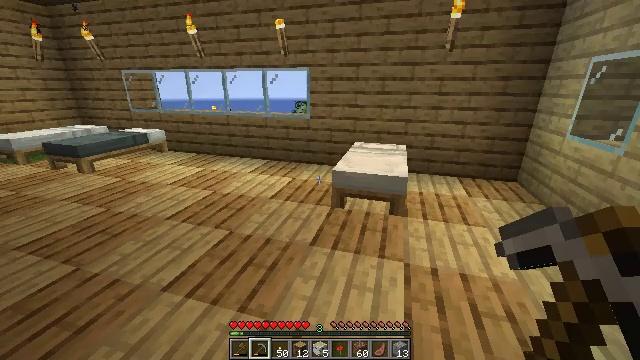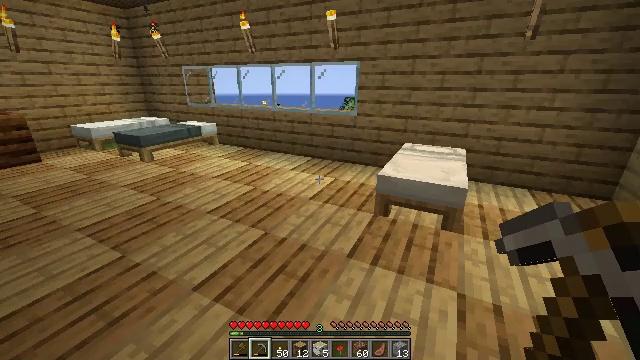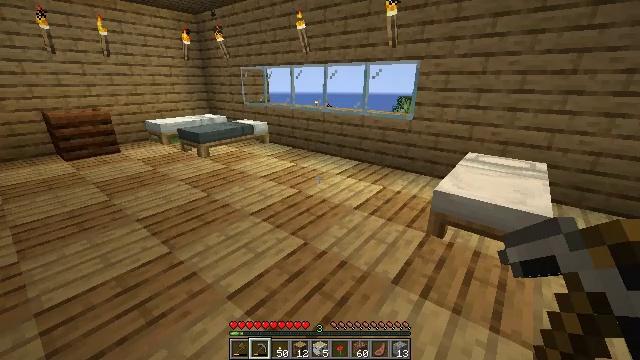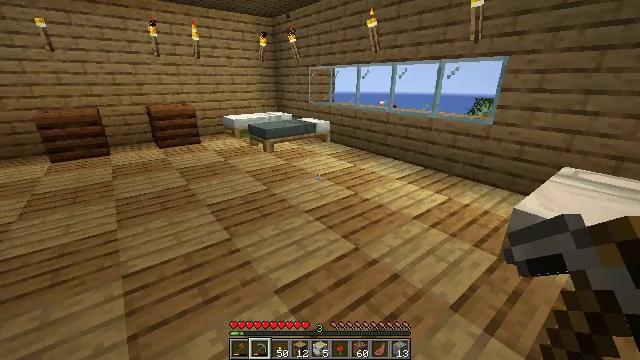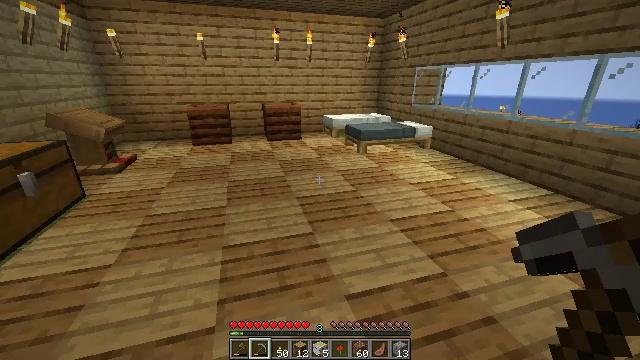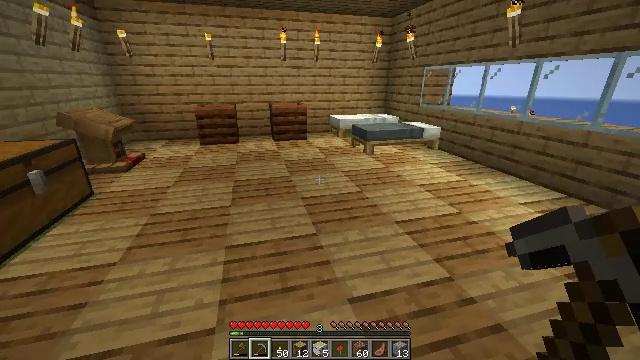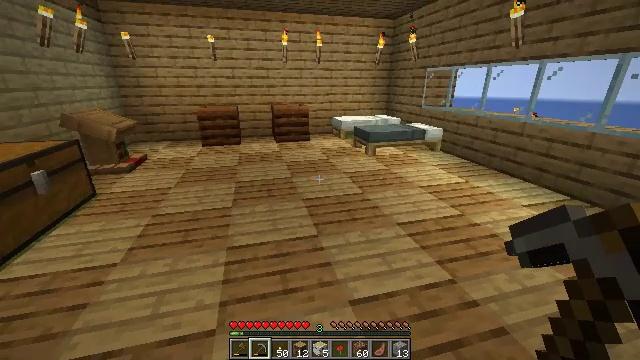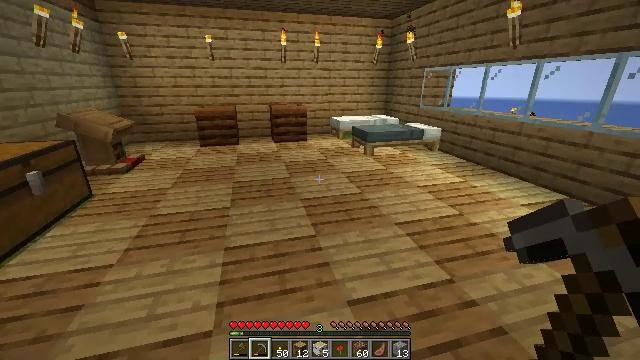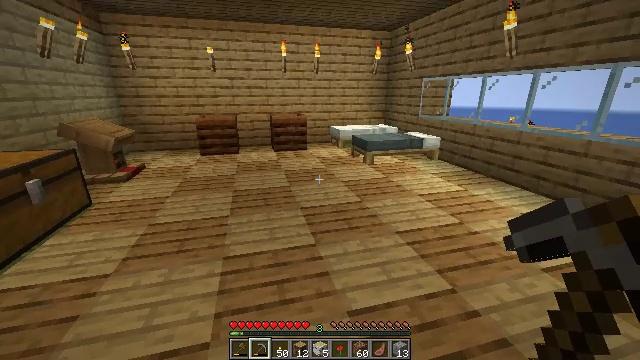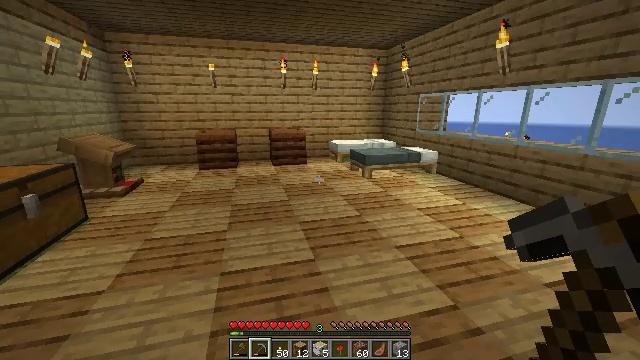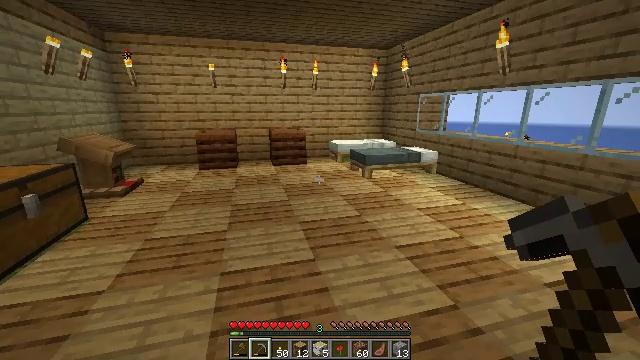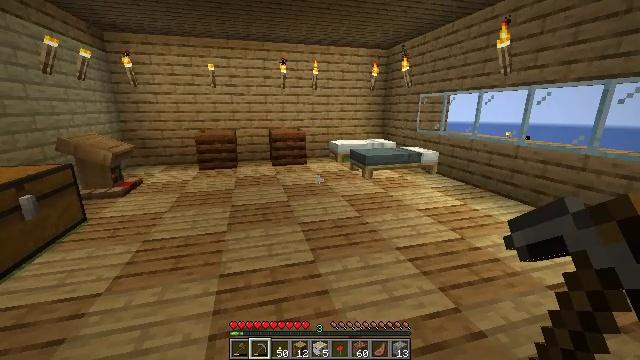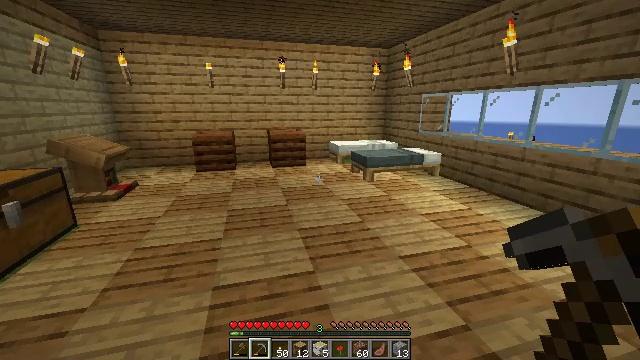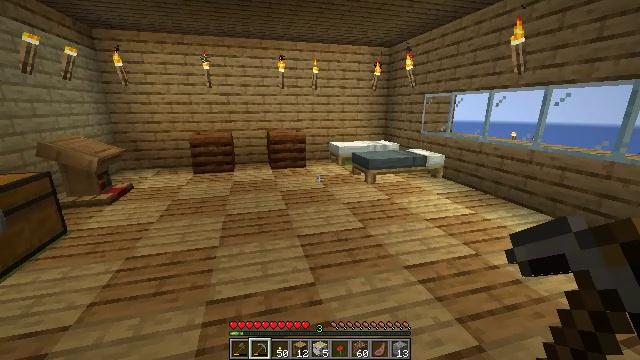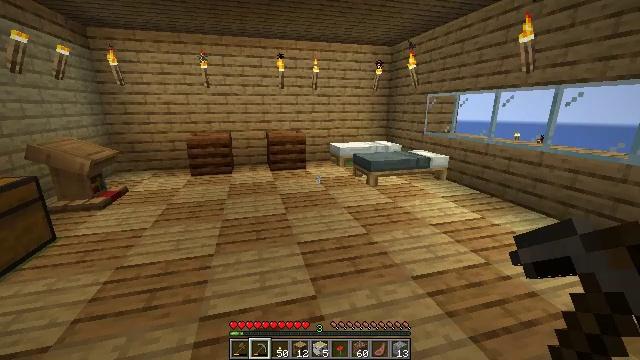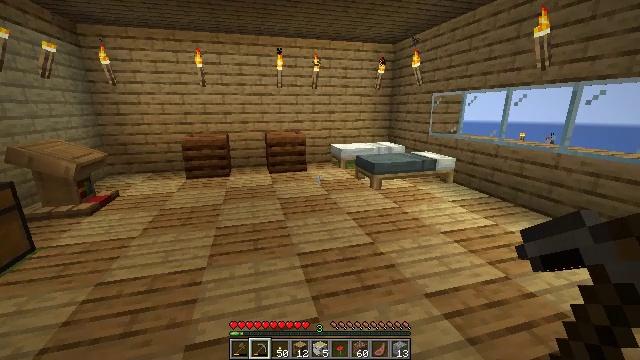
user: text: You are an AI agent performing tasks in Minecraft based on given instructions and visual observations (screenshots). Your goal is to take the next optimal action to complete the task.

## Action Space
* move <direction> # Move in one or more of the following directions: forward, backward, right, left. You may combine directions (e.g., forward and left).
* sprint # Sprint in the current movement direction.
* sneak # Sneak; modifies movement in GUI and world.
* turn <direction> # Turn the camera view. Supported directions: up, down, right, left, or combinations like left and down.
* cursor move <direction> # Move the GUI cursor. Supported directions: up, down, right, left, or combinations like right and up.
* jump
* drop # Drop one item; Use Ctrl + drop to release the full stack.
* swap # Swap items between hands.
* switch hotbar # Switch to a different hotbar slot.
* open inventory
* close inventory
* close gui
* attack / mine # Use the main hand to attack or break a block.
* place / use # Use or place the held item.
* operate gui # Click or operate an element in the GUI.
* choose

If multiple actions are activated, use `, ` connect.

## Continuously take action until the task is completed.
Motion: motion action
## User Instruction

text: Open the crafting table to make an iron door with iron ingots.
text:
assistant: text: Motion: move forward, turn left
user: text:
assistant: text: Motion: move forward, turn left
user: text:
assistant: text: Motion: turn left
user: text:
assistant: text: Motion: turn left
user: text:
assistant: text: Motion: turn left
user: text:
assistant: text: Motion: no_op
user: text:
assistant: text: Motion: no_op
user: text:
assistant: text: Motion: turn up
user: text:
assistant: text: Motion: turn up
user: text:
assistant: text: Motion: no_op
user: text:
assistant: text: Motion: move forward
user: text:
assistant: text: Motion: move forward
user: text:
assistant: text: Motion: move forward
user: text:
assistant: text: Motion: move forward
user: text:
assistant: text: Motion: move forward
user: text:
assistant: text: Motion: move forward, turn up
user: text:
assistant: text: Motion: move forward, turn left and up
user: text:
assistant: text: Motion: move forward, turn left
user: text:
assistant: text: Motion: move forward, turn left
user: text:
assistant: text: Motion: move forward, turn left
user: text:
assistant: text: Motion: turn left
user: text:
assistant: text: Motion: turn left
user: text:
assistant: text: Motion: turn left
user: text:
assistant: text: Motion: turn left
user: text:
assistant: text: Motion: turn left
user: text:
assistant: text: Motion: turn left and down
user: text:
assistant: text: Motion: turn left and down
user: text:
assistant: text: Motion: turn left
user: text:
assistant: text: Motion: no_op
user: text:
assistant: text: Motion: move forward